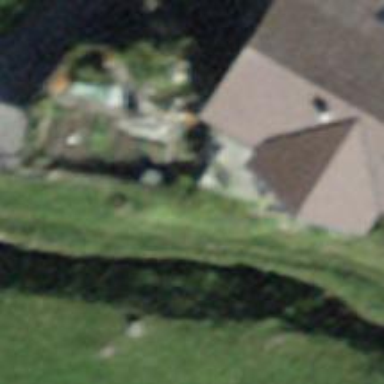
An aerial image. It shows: Garage.